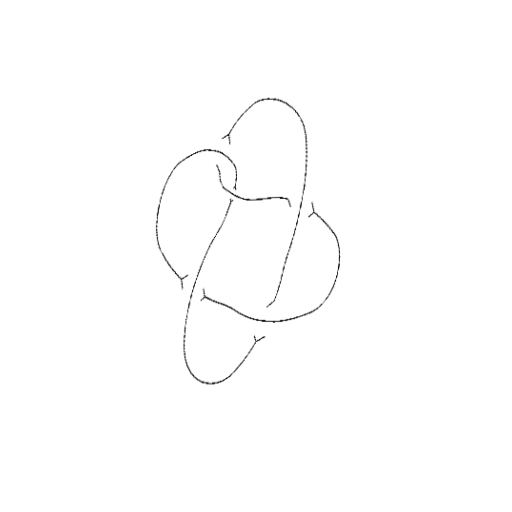
Crossing number: 5